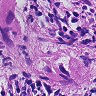
Metastatic tissue present: yes